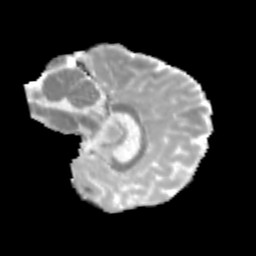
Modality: MD
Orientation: sagittal
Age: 10
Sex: male
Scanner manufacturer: siemens
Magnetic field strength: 3 T
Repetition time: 3.8 s
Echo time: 0.07 s